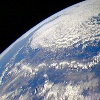
Label: cloud